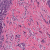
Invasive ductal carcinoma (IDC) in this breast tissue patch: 0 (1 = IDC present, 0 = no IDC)